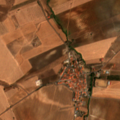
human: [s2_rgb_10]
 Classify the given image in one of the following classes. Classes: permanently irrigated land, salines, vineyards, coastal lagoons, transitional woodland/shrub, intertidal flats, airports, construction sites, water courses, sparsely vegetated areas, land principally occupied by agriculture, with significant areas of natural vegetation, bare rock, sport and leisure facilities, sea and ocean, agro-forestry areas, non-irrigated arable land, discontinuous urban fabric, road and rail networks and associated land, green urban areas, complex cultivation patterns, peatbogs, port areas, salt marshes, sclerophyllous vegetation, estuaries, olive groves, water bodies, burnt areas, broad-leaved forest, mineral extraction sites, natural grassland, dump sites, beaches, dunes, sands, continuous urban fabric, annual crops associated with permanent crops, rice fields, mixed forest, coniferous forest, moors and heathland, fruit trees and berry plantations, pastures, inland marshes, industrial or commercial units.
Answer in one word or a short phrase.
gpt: non-irrigated arable land, olive groves, annual crops associated with permanent crops